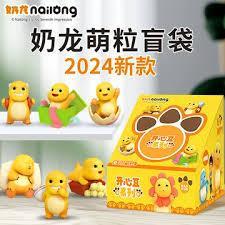
Label: nailong